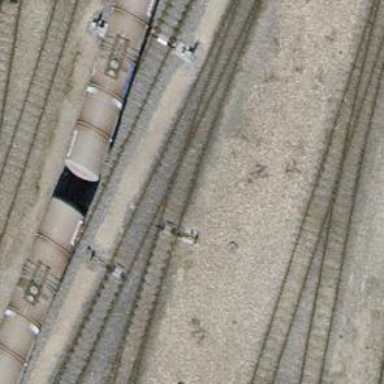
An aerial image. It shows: Railway switch.